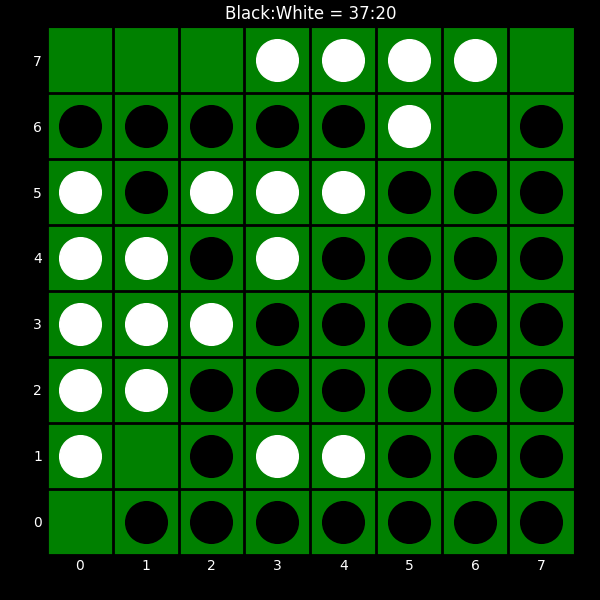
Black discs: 37
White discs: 20